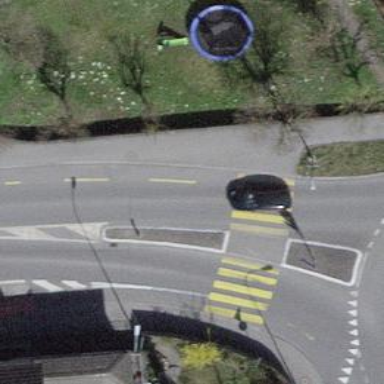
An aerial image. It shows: Uncontrolled zebra crossing with central island. The crossing is marked with zebra stripes.